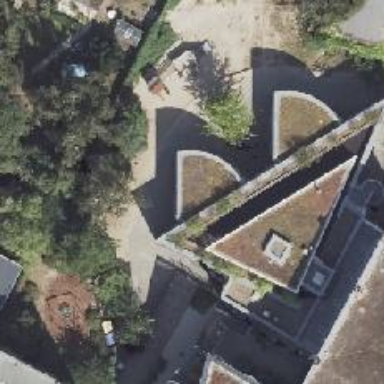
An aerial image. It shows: Kindergarten building.